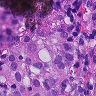
Metastatic tissue present: yes